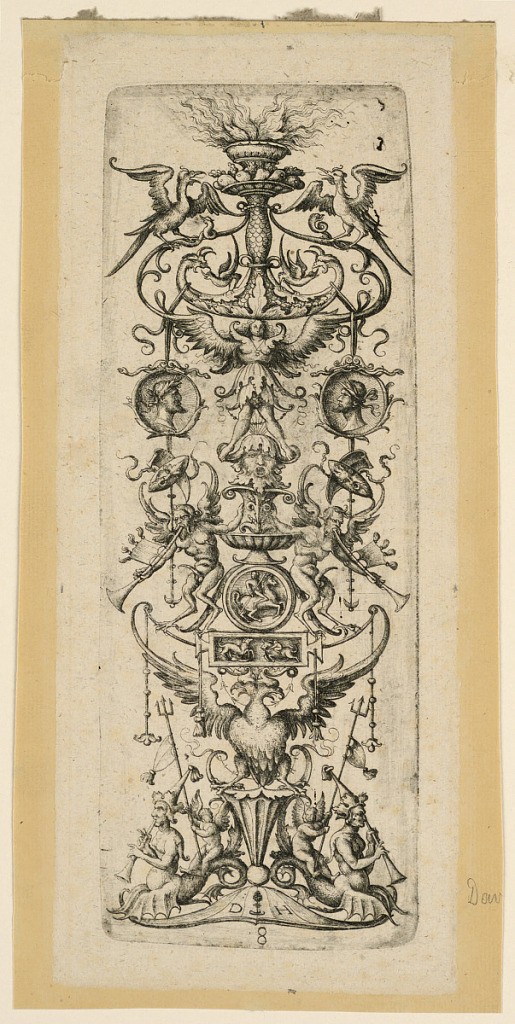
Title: Ornamental Candelabrum
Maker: Daniel Hopfer, German, 1470 - 1536
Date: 1520
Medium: Etching on white laid paper, lined
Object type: Print
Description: Vertical rectangle showing candelabrum motif composed of a double-headed eagle, mask, cameo coins and fantastic creatures.